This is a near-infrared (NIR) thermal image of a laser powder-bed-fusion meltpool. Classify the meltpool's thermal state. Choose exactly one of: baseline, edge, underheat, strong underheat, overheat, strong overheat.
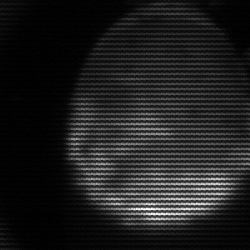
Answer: edge